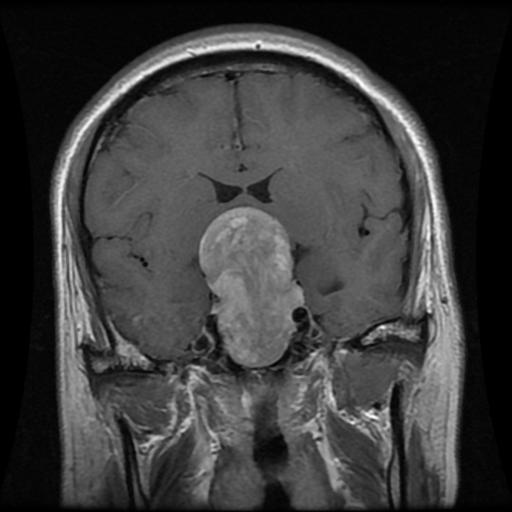
Label: pituitary